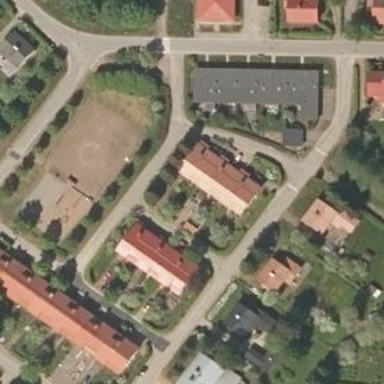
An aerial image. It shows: Asphalt road designated as living street.